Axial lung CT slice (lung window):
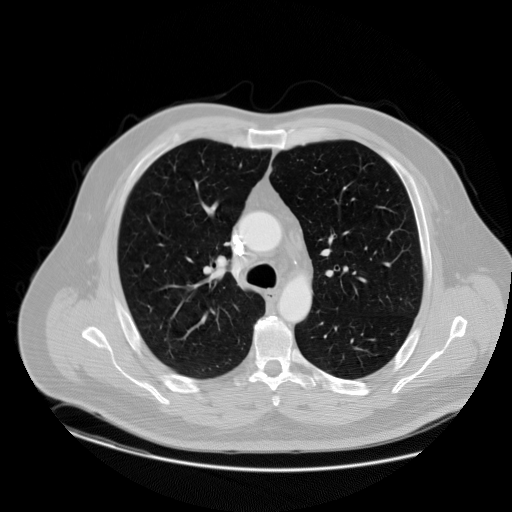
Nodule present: no